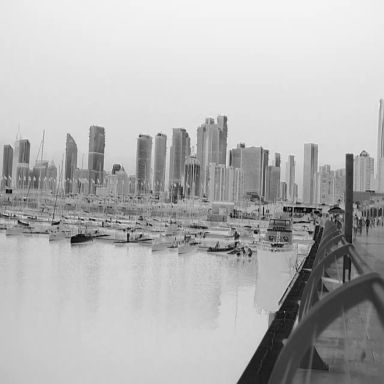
There are ten objects shown in the infrared image, including three canoes, and seven sailboats.